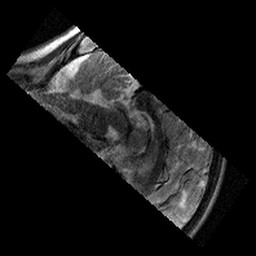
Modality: T2w
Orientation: sagittal
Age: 9
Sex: female
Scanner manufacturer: siemens
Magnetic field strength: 3 T
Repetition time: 9.23 s
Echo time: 0.067 s